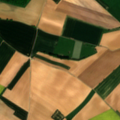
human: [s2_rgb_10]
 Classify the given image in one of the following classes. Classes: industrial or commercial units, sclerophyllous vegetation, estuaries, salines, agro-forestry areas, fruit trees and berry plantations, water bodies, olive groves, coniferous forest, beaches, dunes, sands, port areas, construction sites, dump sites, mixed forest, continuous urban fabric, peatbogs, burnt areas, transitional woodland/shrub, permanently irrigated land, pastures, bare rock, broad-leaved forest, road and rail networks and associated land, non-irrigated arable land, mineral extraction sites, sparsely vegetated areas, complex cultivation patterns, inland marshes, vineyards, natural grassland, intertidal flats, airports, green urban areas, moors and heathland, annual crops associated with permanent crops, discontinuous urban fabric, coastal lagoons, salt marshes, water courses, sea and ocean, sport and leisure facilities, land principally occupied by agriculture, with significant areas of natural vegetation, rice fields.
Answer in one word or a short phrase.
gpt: non-irrigated arable land, broad-leaved forest